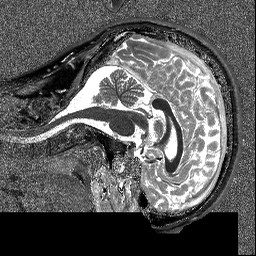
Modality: T1map
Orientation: sagittal
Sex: male